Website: apple
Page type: customer-info-address
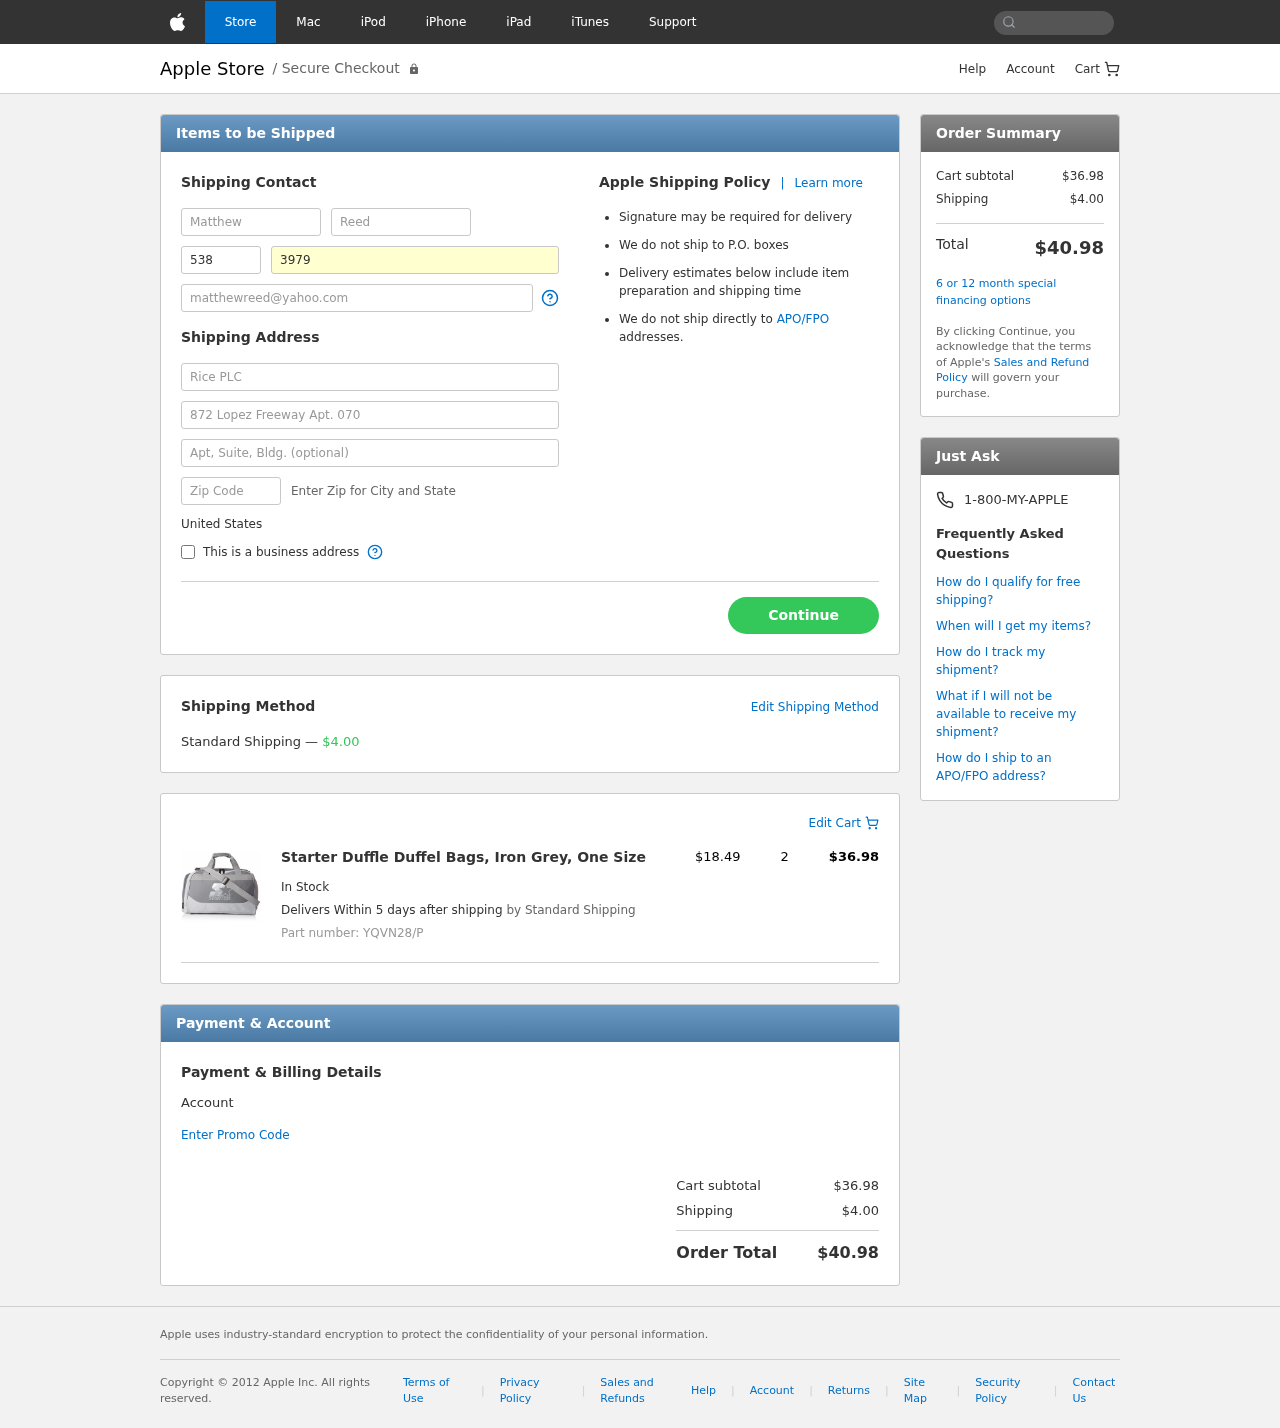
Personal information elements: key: PII_COUNTRY
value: United States
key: PII_FIRSTNAME
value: Matthew
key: PII_LASTNAME
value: Reed
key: PII_PHONE_AREA
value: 538
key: PII_PHONE_LINE
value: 3979
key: PII_EMAIL
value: matthewreed@yahoo.com
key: PII_COMPANY
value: Rice PLC
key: PII_STREET
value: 872 Lopez Freeway Apt. 070
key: PII_POSTCODE
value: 68041
Product elements: key: PRODUCT1_NAME
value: Starter Duffle Duffel Bags, Iron Grey, One Size
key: PRODUCT1_PRICE
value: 18.49
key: PRODUCT1_QUANTITY
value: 2
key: PRODUCT1_SKU
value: YQVN28/P
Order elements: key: ORDER_SHIPPING_COST
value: $4.00
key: ORDER_ITEM_TOTAL
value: $36.98
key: ORDER_SUBTOTAL
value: $36.98
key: ORDER_TOTAL
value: $40.98